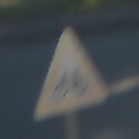
Verkehrszeichen: RadverkehrRechts
Umgebung: Outdoor, Urban
Tageszeit: MorningAfternoon
Wetter: Clear
Licht: Natural
Jahreszeit: NotSpecified
Kontrast: HighContrast